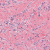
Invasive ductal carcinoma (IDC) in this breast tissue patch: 0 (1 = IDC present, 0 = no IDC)